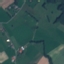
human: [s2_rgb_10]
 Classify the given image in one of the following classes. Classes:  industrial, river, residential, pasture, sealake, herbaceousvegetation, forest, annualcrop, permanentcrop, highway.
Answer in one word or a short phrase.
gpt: Pasture